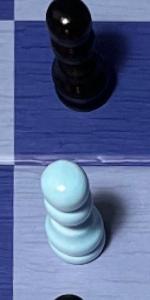
Label: Pawn_White